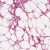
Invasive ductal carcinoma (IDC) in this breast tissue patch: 1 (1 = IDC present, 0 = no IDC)